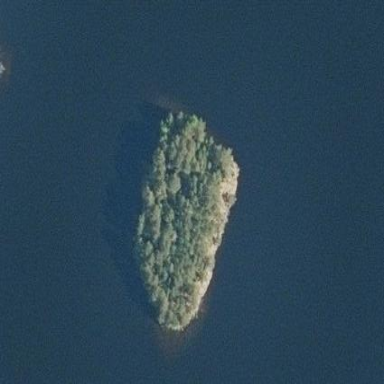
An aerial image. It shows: Image showing island.